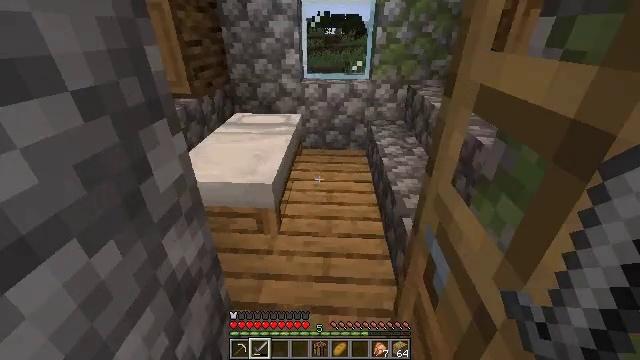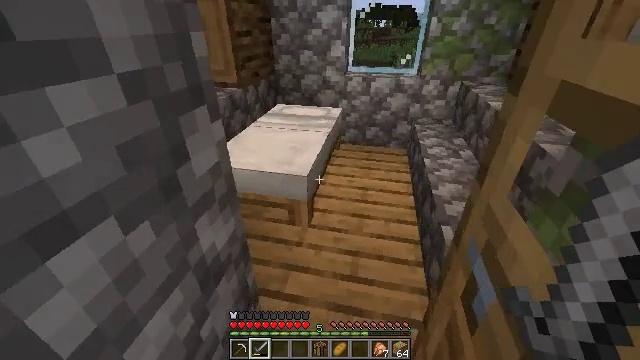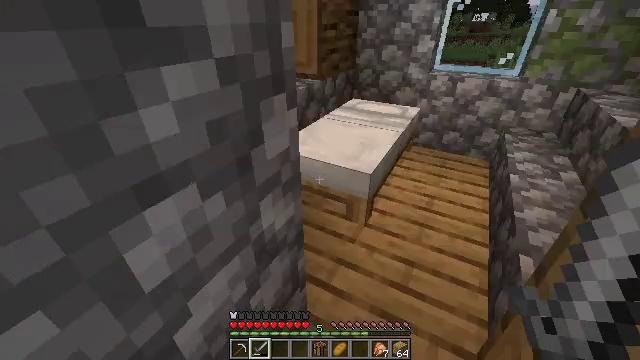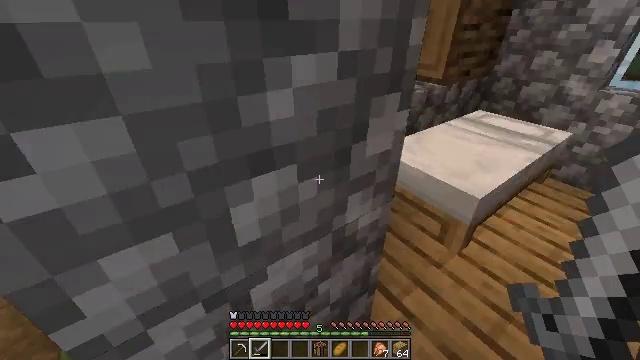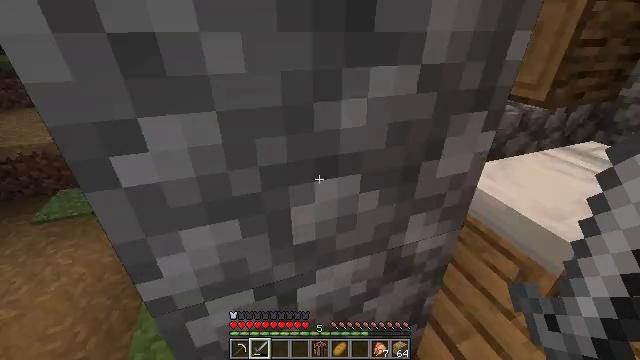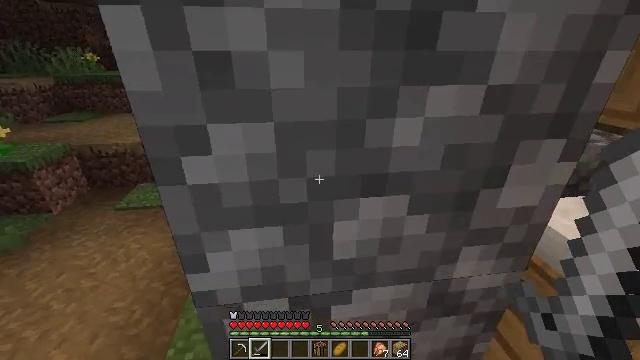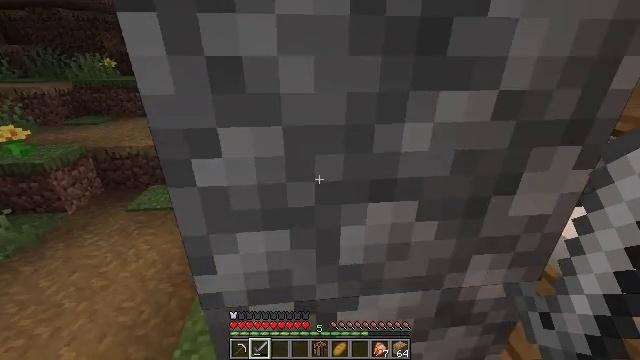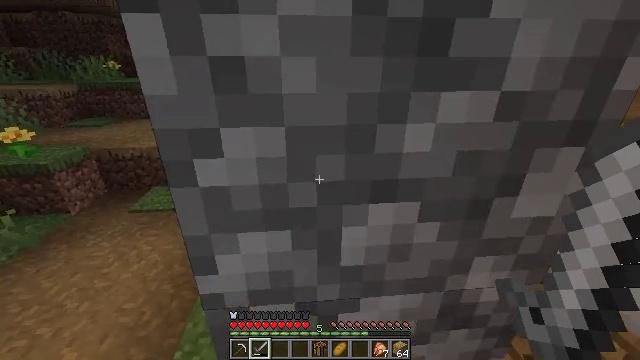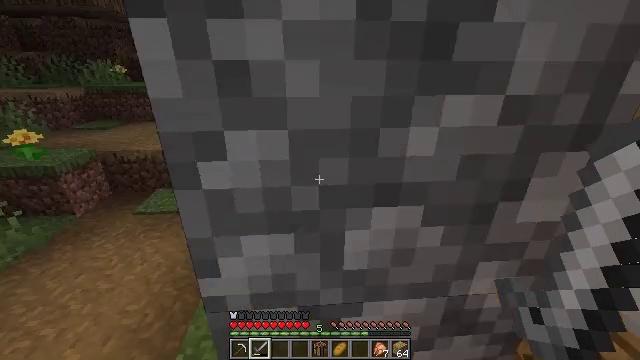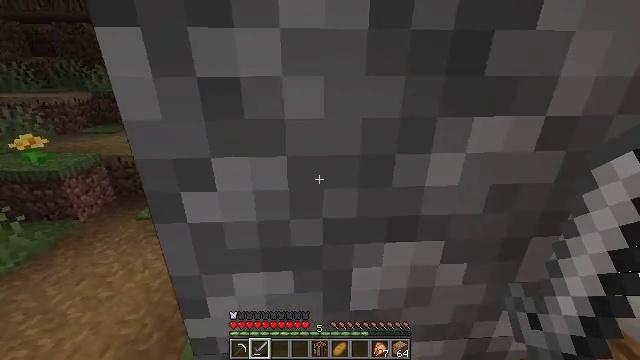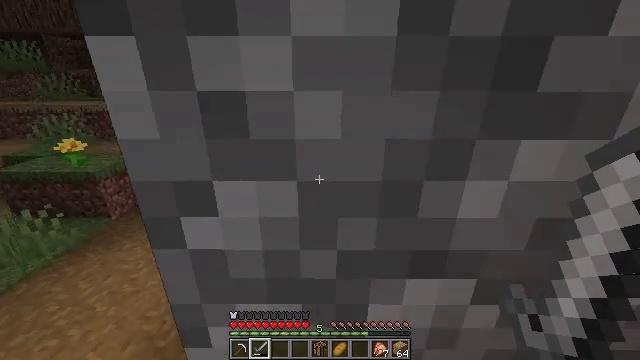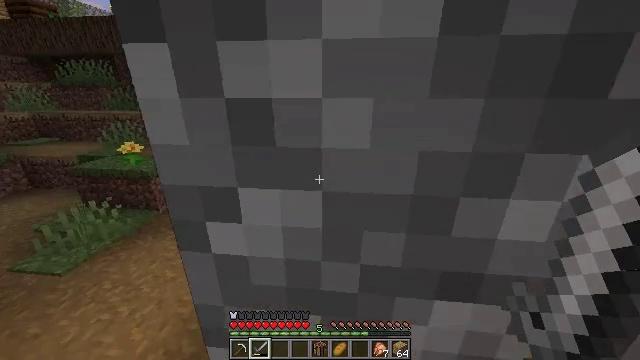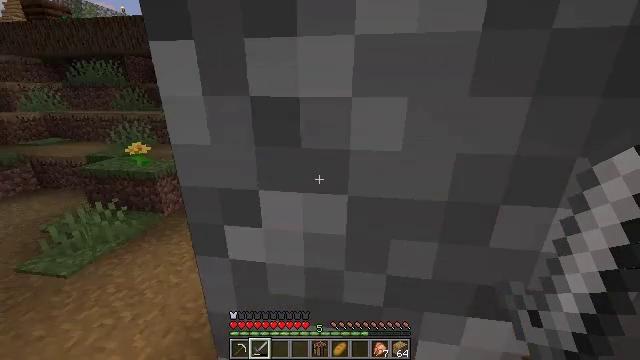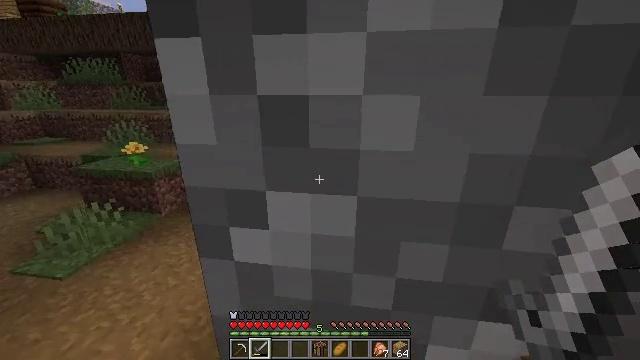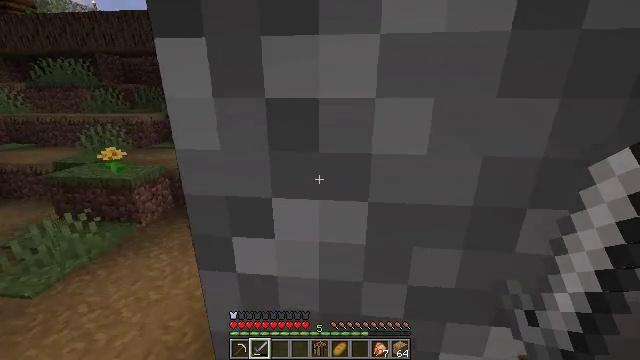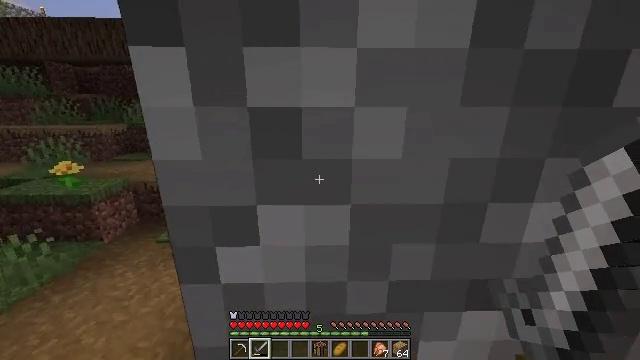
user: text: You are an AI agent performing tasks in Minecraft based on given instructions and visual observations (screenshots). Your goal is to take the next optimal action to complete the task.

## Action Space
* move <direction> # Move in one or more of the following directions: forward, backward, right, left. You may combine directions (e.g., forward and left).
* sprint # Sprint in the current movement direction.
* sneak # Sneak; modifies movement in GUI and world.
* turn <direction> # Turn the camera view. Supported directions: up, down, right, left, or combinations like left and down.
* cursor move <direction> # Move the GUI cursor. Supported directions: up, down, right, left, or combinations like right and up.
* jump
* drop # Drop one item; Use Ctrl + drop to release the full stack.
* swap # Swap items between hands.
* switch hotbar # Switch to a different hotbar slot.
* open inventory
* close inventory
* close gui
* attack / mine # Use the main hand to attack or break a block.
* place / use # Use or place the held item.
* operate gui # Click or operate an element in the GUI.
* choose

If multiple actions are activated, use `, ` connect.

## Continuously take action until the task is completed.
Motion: motion action
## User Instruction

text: Kill mobs.
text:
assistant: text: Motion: turn left and down
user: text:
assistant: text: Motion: turn left and down
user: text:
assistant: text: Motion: turn left
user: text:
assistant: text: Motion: turn left and up
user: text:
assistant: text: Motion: turn left and up
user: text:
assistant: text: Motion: turn left and up
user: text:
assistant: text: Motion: no_op
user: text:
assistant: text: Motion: no_op
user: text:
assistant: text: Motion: move forward, sprint, turn left
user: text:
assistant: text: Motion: move forward, sprint, turn left and up
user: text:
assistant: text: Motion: move forward, sprint, turn left and up
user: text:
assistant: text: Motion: move forward, sprint, turn left and up
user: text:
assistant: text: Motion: move forward, sprint
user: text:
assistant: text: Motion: move forward, sprint, turn right and up
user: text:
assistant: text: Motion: move forward, sprint, turn right and up
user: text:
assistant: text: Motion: move forward, sprint, turn right
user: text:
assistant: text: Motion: move forward, sprint, turn right and up
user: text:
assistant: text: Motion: move forward, sprint
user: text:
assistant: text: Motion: move forward, sprint
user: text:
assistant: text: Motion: move forward and move left, sprint
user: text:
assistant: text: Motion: move forward and move left, sprint
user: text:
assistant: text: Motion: move forward and move left, sprint, turn left
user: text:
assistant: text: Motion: move forward and move left, sprint, turn left and up
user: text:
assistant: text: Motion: move forward and move left, sprint, turn left and up
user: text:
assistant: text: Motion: move forward and move left, sprint, turn left and up
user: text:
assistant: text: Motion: move forward and move left, sprint, turn right
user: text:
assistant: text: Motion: move forward and move left, sprint, turn right
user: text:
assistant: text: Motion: move forward and move left, sprint, turn right
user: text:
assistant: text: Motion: move forward, sprint, turn right and up
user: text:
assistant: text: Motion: move forward, sprint